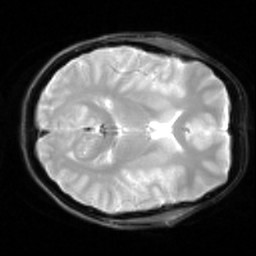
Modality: inplaneT2
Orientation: axial
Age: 25
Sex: female